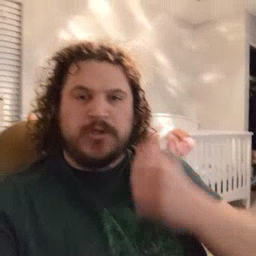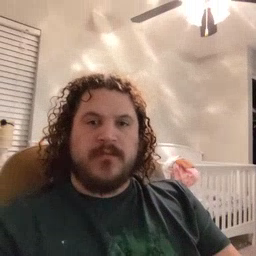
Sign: better